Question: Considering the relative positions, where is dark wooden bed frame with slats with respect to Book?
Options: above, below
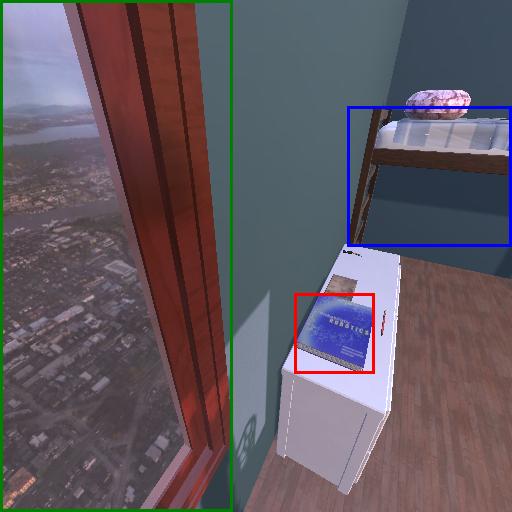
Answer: above